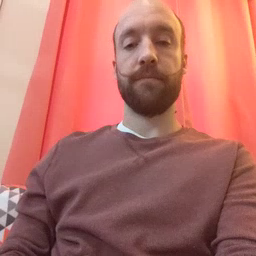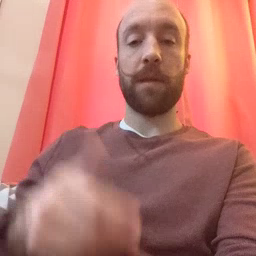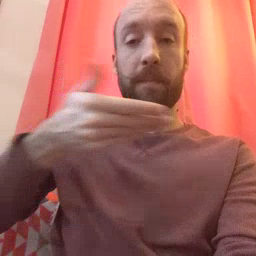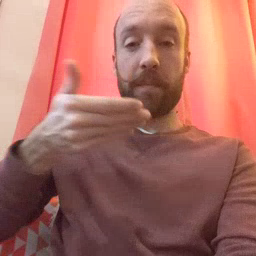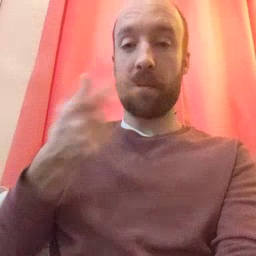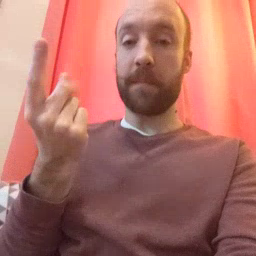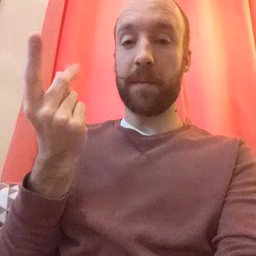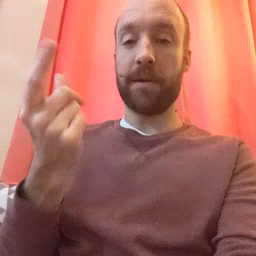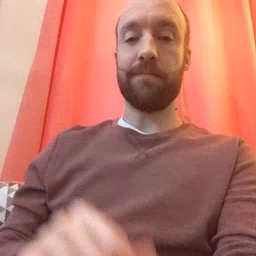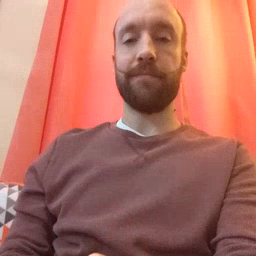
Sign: puppy